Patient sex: F
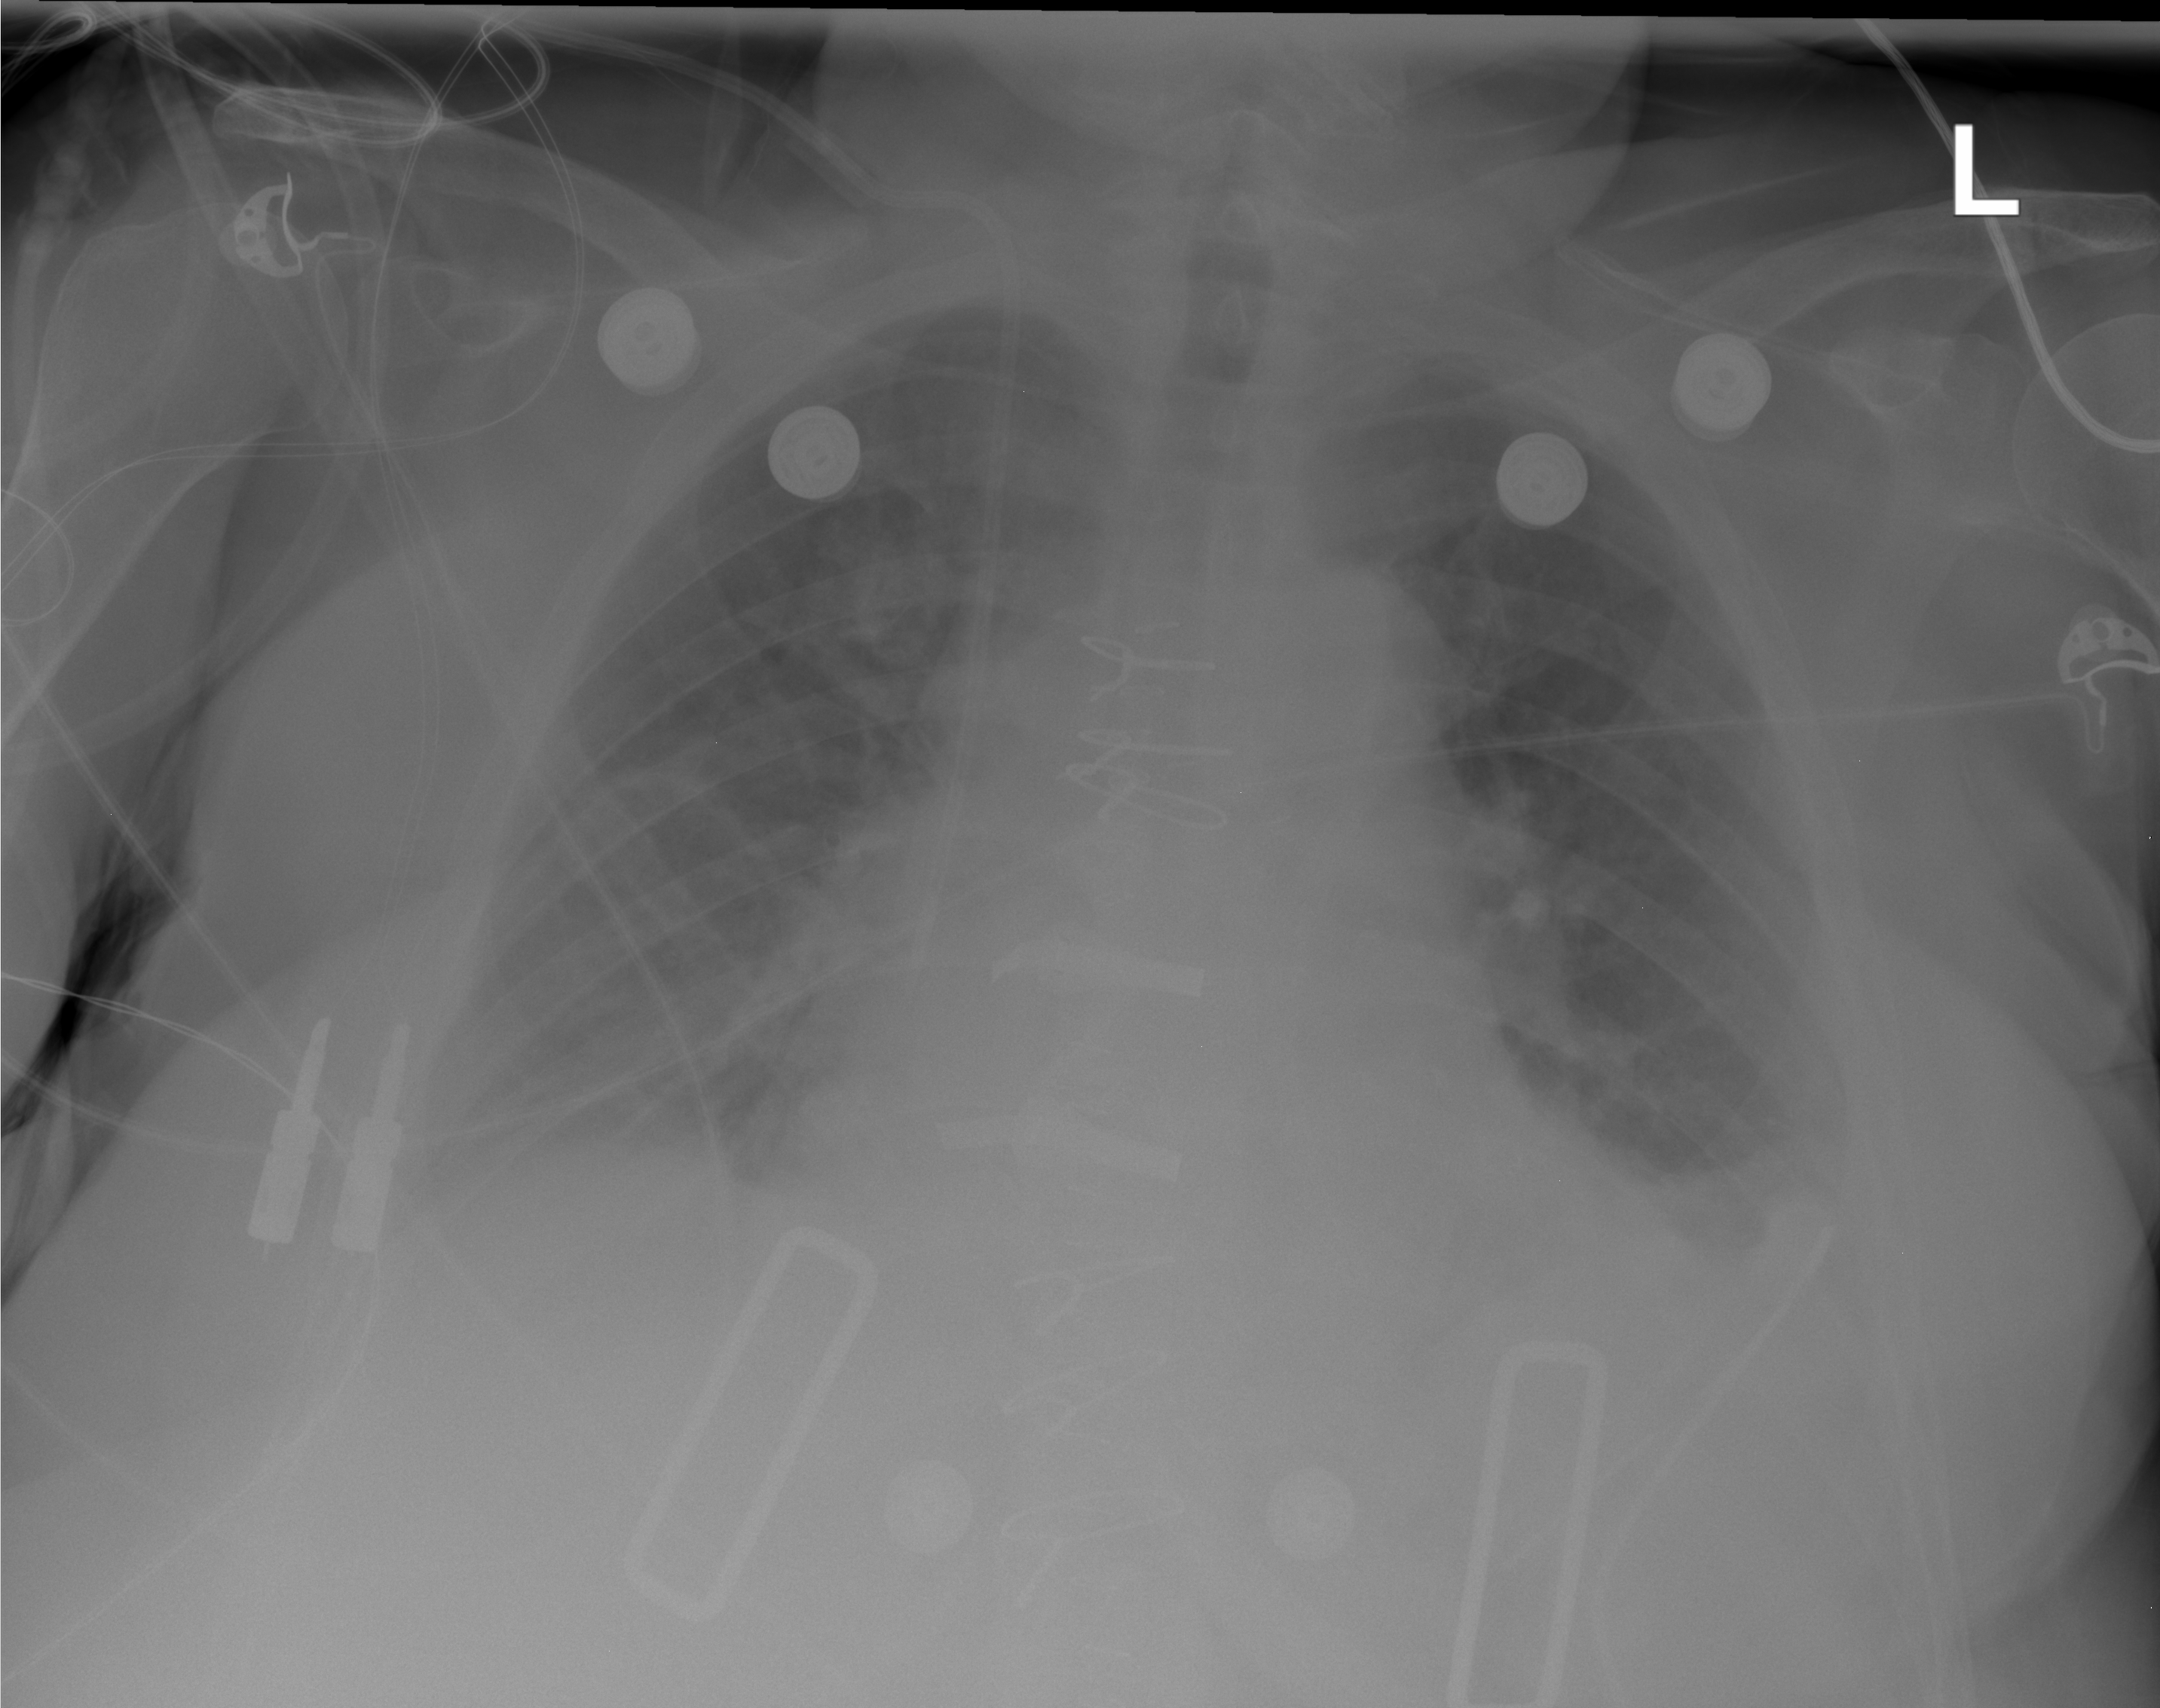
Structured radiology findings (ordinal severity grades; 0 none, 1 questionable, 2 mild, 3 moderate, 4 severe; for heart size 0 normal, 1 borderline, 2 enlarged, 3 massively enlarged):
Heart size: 2
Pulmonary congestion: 2
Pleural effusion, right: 2
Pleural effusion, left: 2
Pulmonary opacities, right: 0
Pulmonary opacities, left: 0
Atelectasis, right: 1
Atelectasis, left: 2